Question: I need to draw a bucket and fill it with two different liquid colours (yellow and red).
I have got so far in a hard coded version but I need to be able to specify the % of the bucket filled, so for instance 50% yellow then 10% red.
I have never done graphics in C# so any and all help on this is appreciated. I also need a cleaner way of doing the bottom of the bucket as it draws a black line ontop of the yellow in the below example.

'''
private Bitmap drawBucket2()
{
Bitmap img = new Bitmap(200, 200);
using (Graphics g = Graphics.FromImage(img))
{
try
{
Pen penBlack = new Pen(Color.Black, 1);
Pen penYellow = new Pen(Color.Yellow, 1);
Brush brushYellow = new SolidBrush(Color.Yellow);
Brush brushRed = new SolidBrush(Color.Red);
Point[] pts = new Point[4];
pts[0] = new Point(11, 115);
pts[1] = new Point(170, 115);
pts[2] = new Point(162, 180);
pts[3] = new Point(21, 180);
g.FillEllipse(brushYellow, 11, 90, 160, 50);
g.FillPolygon(brushYellow, pts);
pts = new Point[3];
pts[0] = new Point(21, 180);
pts[1] = new Point(91, 195);
pts[2] = new Point(162, 180);
g.FillClosedCurve(brushYellow, pts);
/*outline */
g.DrawEllipse(penBlack, 2, 10, 180, 50);
g.DrawLine(penBlack, 1, 35, 21, 180);
g.DrawLine(penBlack, 182, 35, 162, 180);
pts = new Point[3];
pts[0] = new Point(21, 180);
pts[1] = new Point(91, 195);
pts[2] = new Point(162, 180);
g.DrawClosedCurve(penBlack, pts);
}
catch (Exception ex)
{
MessageBox.Show(ex.Message);
}
}
return img;
}
'''
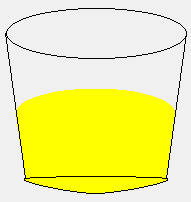
Answer: I have manged to solve this one, I am posting the code here to see if anyone can still improve it before I accept this as the answer.
'''
private int[] getPoints(int perc)
{
int[] pts;// = new int[4];
double x_offset_left = (35 - 21);
x_offset_left = x_offset_left / 100;
double height = 135;
double width = 178;
double x1, x2, y1, y2;
int margin_top = 66;//68
int margin_left = 21;
y1 = ((height / 100) * perc) + margin_top;
y2 = y1;
x1 = margin_left + (x_offset_left * perc);
x2 = width - (x_offset_left * perc);
pts = new int[4] { Convert.ToInt32(x1), Convert.ToInt32(y1), Convert.ToInt32(x2), Convert.ToInt32(y2) };
return pts;
}
private Bitmap drawBucket2(int yellowval, int redval, int overval)
{
Bitmap img = new Bitmap(200, 221);
using (Graphics g = Graphics.FromImage(img))
{
Brush bRed = new SolidBrush(Color.FromArgb(50, Color.DarkRed));
Brush bYellow = new SolidBrush(Color.FromArgb(75, Color.Gold));
Brush bBlue = new SolidBrush(Color.FromArgb(50, Color.Blue));
GraphicsPath gp = new GraphicsPath();
Region r;
Point[] points_yellow;
Point[] points_red;
int percentage = 0;
int[] pts;
int[] pts_full = getPoints(100);
int[] pts_min = getPoints(1);
#region "Yellow Region"
// bottom curve
percentage = yellowval;
pts = getPoints(100 - percentage);
points_yellow = new Point[3];
points_yellow[0] = new Point(pts_full[0], pts_full[3]);
points_yellow[1] = new Point(((pts_full[2] - pts_full[0]) / 2 + pts_full[0]), (pts_full[1] + 15));
points_yellow[2] = new Point(pts_full[2], pts_full[3]);
gp.AddCurve(points_yellow, 0.7f);
//Console.WriteLine("curve : (" + points_yellow[0].X + ", " + points_yellow[0].Y + "), " + " (" + points_yellow[1].X + ", " + points_yellow[1].Y + "), " + " (" + points_yellow[2].X + ", " + points_yellow[2].Y + ")");
//polygon
points_yellow = new Point[4];
points_yellow[0] = new Point(pts[0], pts[1]);
points_yellow[1] = new Point(pts[2], pts[1]);
points_yellow[2] = new Point(pts_full[2], pts_full[1]);
points_yellow[3] = new Point(pts_full[0], pts_full[1]);
gp.AddPolygon(points_yellow);
//Console.WriteLine("Poly : (" + points_yellow[0].X + ", " + points_yellow[0].Y + "), " + " (" + points_yellow[1].X + ", " + points_yellow[1].Y + "), " + " (" + points_yellow[2].X + ", " + points_yellow[2].Y + "), " + " (" + points_yellow[3].X + ", " + points_yellow[3].Y + ")");
// top curve
points_yellow = new Point[3];
points_yellow[0] = new Point(pts[0], pts[1]);
points_yellow[1] = new Point(((pts[2] - pts[0]) / 2 + pts[0]), (pts[1] + 15));
points_yellow[2] = new Point(pts[2], pts[1]);
gp.AddCurve(points_yellow, 0.7f);
//Console.WriteLine("curve : (" + points_yellow[0].X + ", " + points_yellow[0].Y + "), " + " (" + points_yellow[1].X + ", " + points_yellow[1].Y + "), " + " (" + points_yellow[2].X + ", " + points_yellow[2].Y + ")");
r = new Region(gp);
g.FillRegion(bYellow, r);
#endregion
#region "Red Region"
gp = new GraphicsPath();
percentage = yellowval + redval;
// Bottom Curve
gp.AddCurve(points_yellow, 0.7f);
//Console.WriteLine("curve : (" + points_yellow[0].X + ", " + points_yellow[0].Y + "), " + " (" + points_yellow[1].X + ", " + points_yellow[1].Y + "), " + " (" + points_yellow[2].X + ", " + points_yellow[2].Y + ")");
// polygon
int[] pts_yel = new int[3]{pts[0], pts[1], pts[2]};
pts = getPoints(100 - percentage);
points_red = new Point[4];
points_red[0] = new Point(pts[0], pts[1]);
points_red[1] = new Point(pts[2], pts[1]);
points_red[2] = new Point(pts_yel[2], pts_yel[1]);
points_red[3] = new Point(pts_yel[0], pts_yel[1]);
gp.AddPolygon(points_red);
// Top Curve
points_red = new Point[3];
points_red[0] = new Point(pts[0], pts[1]);
points_red[1] = new Point(((pts[2] - pts[0]) / 2 + pts[0]), (pts[1] + 12));
points_red[2] = new Point(pts[2], pts[1]);
gp.AddCurve(points_red, 0.7f);
r = new Region(gp);
g.FillRegion(bRed, r);
#endregion
#region "Overflow"
if (overval > 0)
{
gp = new GraphicsPath();
gp.AddEllipse(16, 10, 165, 32);
r = new Region(gp);
g.FillRegion(bBlue, r);
}
#endregion
r.Dispose();
gp.Dispose();
bRed.Dispose();
bYellow.Dispose();
bBlue.Dispose();
}
return img;
}
private void fillBucket(int Yellowperc, int Redperc, int Overperc)
{
pictureBox1.Image = null;
pictureBox1.Image = drawBucket2(Yellowperc, Redperc, Overperc);
}
'''